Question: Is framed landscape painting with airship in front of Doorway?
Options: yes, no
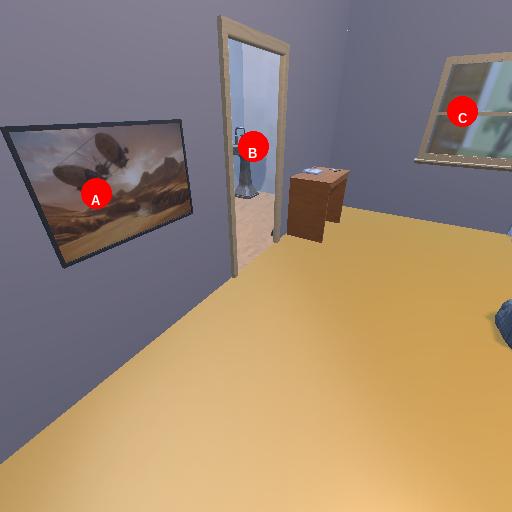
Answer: yes